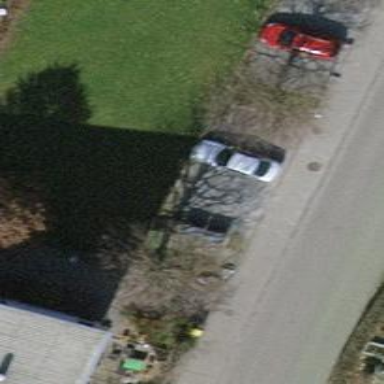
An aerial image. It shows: Post box is visible.